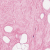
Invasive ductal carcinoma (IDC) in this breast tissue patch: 0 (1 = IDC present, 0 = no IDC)